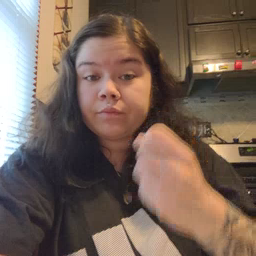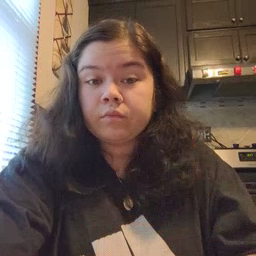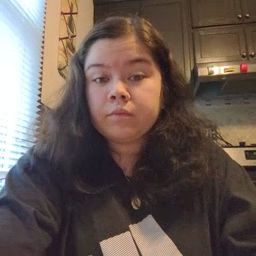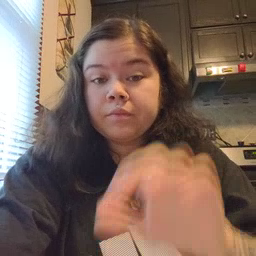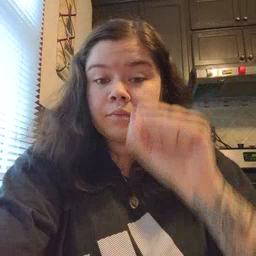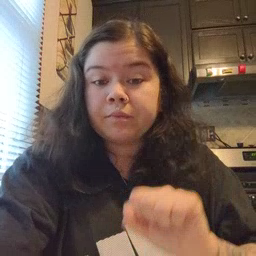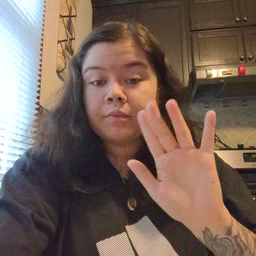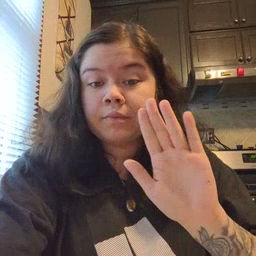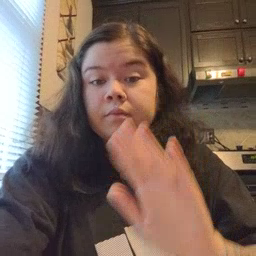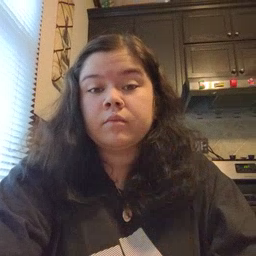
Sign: mitten